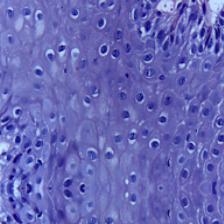
Diagnosis: Normal